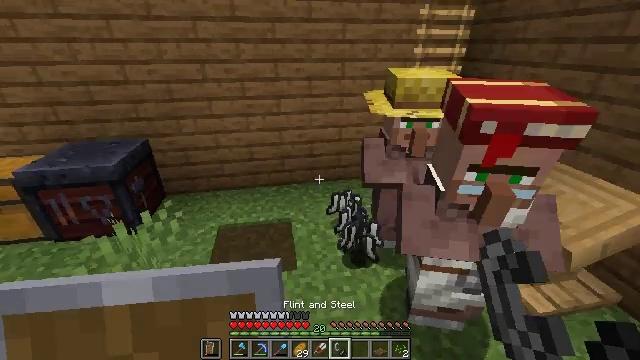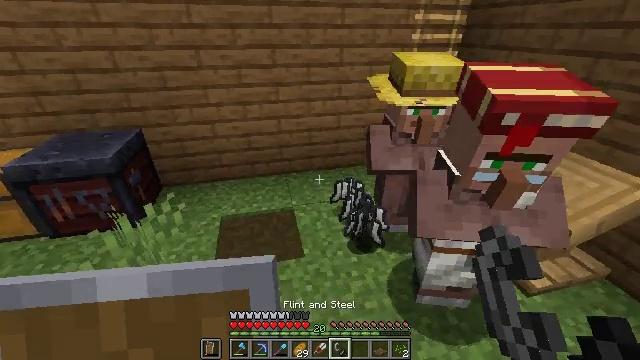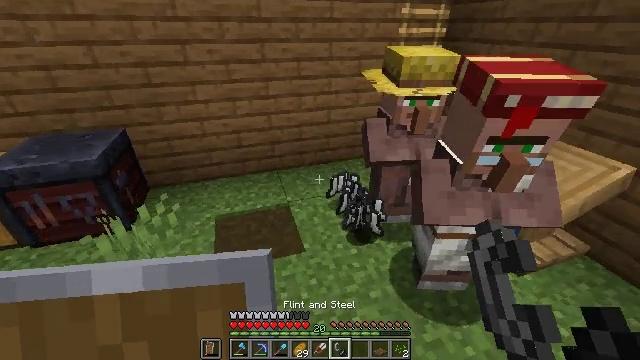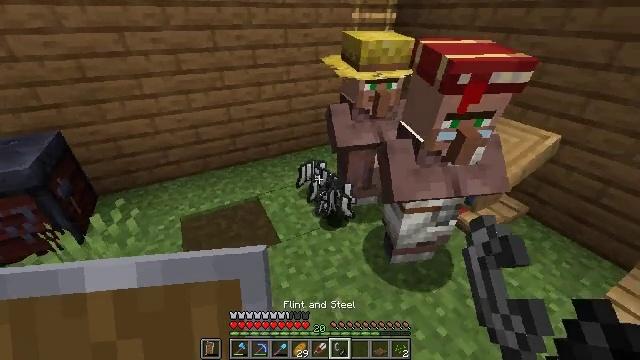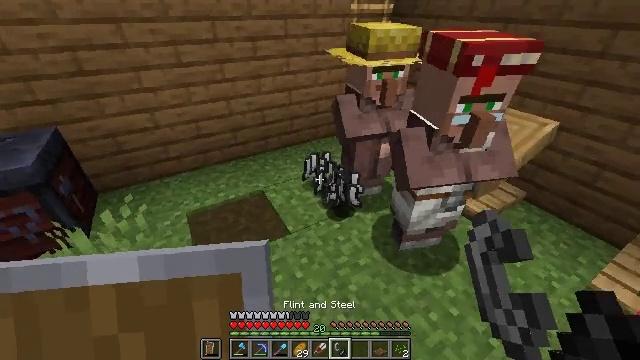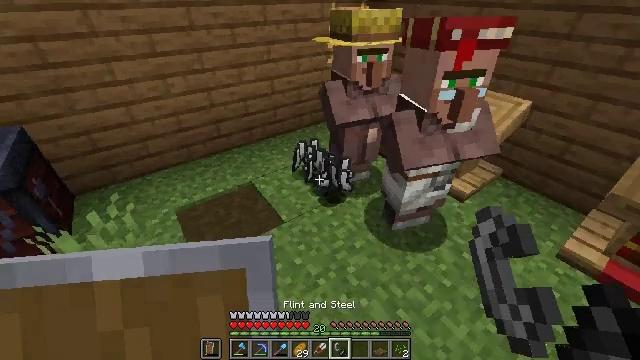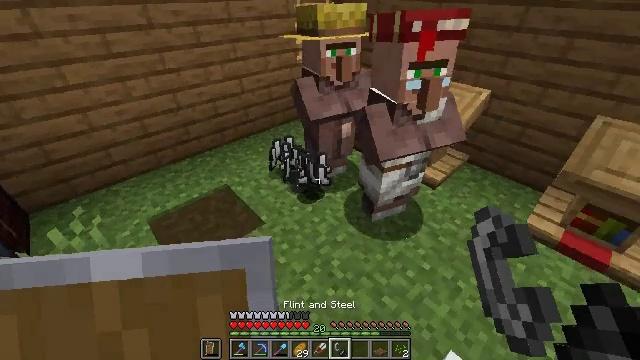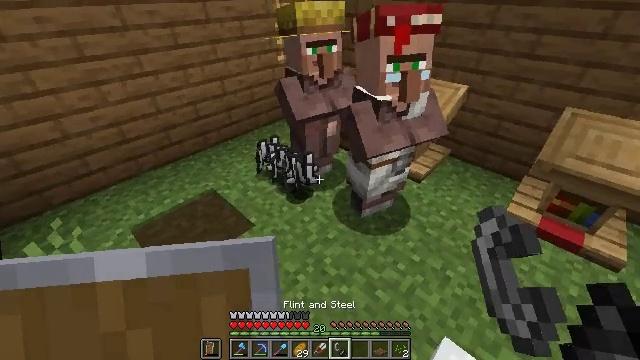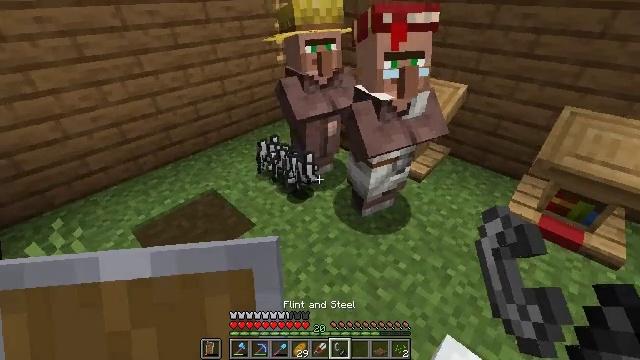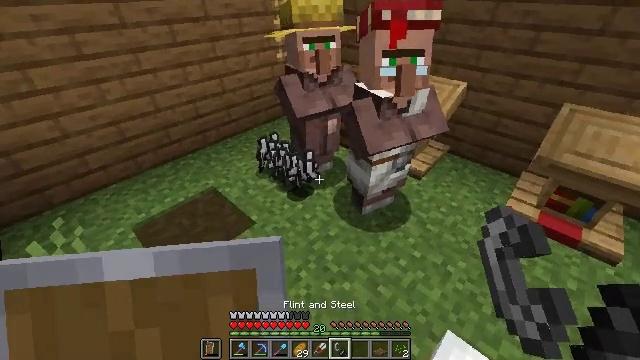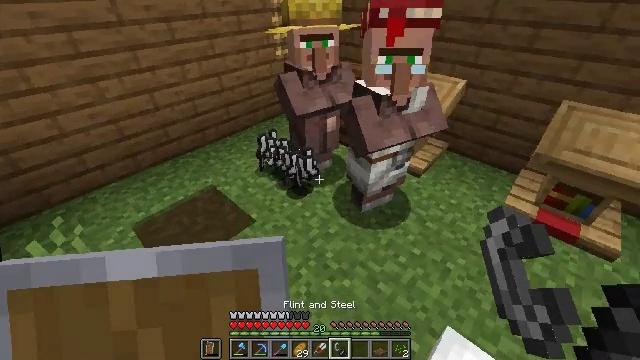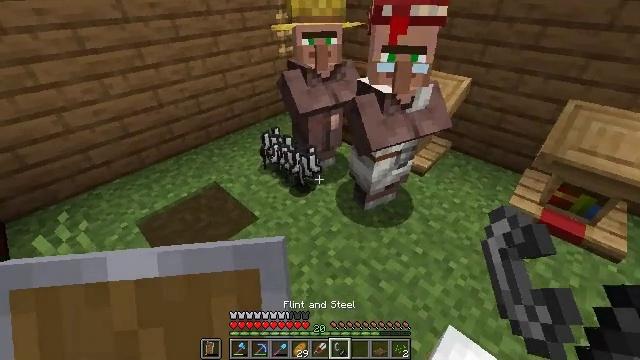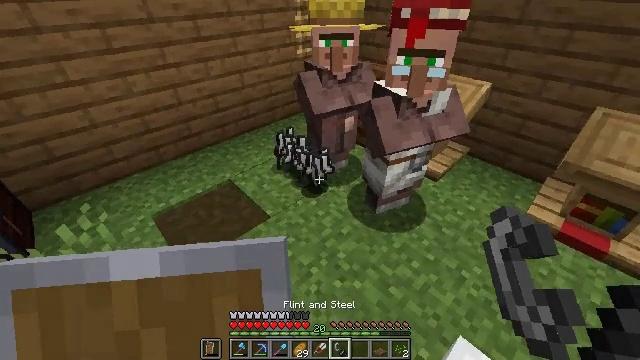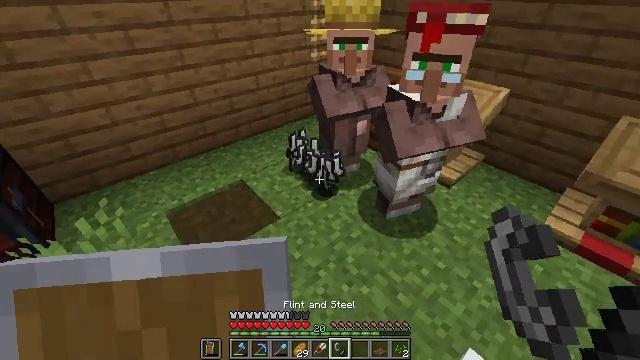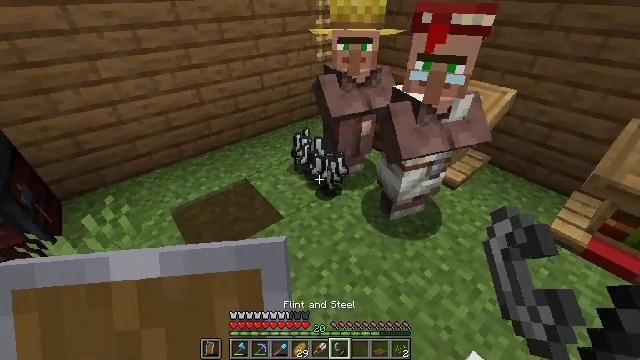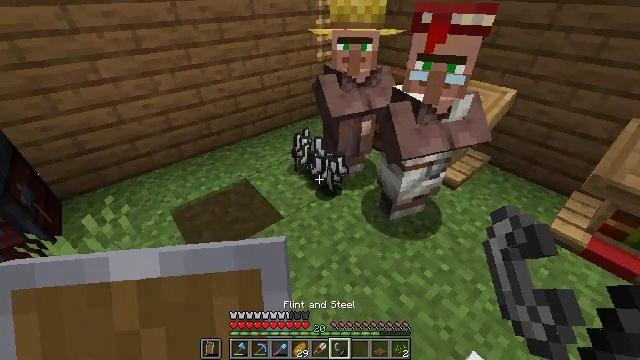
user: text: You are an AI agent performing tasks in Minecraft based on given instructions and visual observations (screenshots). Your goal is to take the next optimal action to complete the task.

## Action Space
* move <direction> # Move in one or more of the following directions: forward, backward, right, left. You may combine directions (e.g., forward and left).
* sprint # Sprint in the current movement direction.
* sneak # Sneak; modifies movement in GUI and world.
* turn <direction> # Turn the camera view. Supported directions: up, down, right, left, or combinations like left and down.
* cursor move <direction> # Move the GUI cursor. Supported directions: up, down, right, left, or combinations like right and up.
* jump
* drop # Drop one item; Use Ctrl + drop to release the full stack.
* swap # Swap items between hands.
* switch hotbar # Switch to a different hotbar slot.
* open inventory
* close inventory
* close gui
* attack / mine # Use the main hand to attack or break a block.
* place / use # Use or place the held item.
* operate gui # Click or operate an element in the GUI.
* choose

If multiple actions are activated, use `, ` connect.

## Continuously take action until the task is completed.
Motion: motion action
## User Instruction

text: Remove a pair of iron boots from the inventory.
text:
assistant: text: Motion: move left, turn right and down
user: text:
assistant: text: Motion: move left, turn right
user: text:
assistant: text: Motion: move left, turn right and down
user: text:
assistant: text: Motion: turn right and down
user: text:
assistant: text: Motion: turn right and down
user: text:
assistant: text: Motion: turn right
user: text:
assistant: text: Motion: turn right
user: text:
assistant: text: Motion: no_op
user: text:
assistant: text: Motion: no_op
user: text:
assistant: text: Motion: no_op
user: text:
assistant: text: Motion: no_op
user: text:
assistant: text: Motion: turn left
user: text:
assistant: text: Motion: turn left
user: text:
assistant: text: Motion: turn left
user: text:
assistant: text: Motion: no_op
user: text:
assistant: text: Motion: no_op
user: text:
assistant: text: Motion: no_op
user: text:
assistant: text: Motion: no_op
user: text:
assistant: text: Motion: no_op
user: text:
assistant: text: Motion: no_op
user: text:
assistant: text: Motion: no_op
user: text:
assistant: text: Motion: no_op
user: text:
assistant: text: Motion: move forward
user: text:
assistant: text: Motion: move forward
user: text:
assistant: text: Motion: move forward
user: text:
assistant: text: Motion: move forward
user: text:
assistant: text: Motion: move forward
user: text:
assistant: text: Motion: move forward
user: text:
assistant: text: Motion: no_op
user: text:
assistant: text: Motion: no_op